Question: The following code creates a legend with a title.
'''
from pylab import *
plt.plot([1,2],[2,3],label='sdfsdf')
legend(title='s')
'''

's' is located at the center of the legend.
I wonder how to put 's' to the left side.
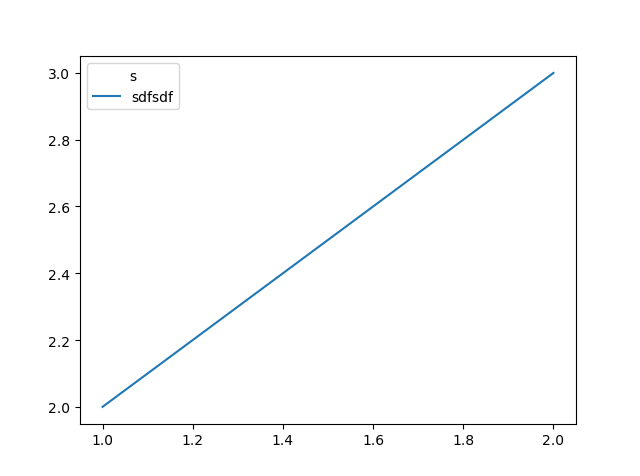
Answer: The easiest option would probably be to add a lot of whitespace behind the title
'''
import matplotlib.pyplot as plt
plt.plot([1,2],[2,3],label='sdfsdf')
plt.legend(title='s ')
plt.show()
'''
<URL>
The drawback of this is of course that the amount of whitespace depends on the legend size.
The other option is therefore to change the alignment within the legend, using '._legend_box.align'.
'''
import matplotlib.pyplot as plt
plt.plot([1,2],[2,3],label='sdfsdf')
leg = plt.legend(title='s')
leg._legend_box.align = "left"
plt.show()
'''
<URL>
Note that this is the aligment of all the legend entries, as there is unfortunately no way to align the title independently. In most cases it will not matter, but one has to be aware of that if unforeseen issues arise with more complex legends (multicolumn etc.).